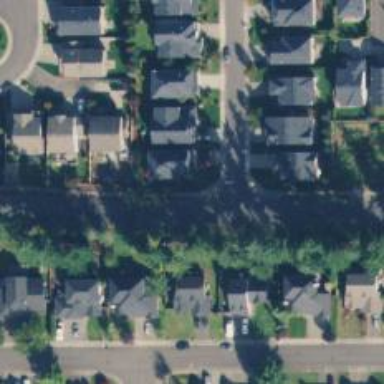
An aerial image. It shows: Residential road with sidewalk on the left.